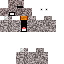
A female skeleton skin with dark skin, wearing brown bald dressed in a red hoodie and brown pants, featuring a closed mouth.